Question: Is there a way to use PowerShell to manage Explorer's shortcut?
For example, remove '7346' then add a link to '~/Projects/9999'?

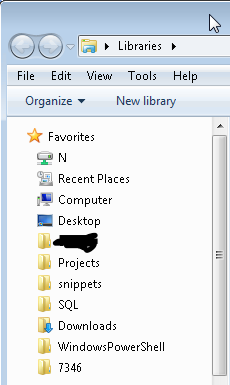
Answer: Favourites in Explorer are shortcuts in '\Links' folder in your profile. So if you want to remove :
'''
rm $home\Linksu6.lnk
'''
Creating one is rather cumbersome in PS:
'''
$WshShell = New-Object -comObject WScript.Shell
$Shortcut = $WshShell.CreateShortcut("$Home\Links\9999.lnk")
$Shortcut.TargetPath = "$home\9999"
$Shortcut.Save()
'''
Adjust target path if doesn't sit in the root of your user profile.